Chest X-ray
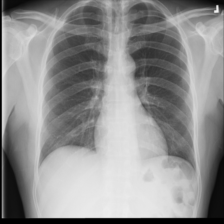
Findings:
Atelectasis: negative
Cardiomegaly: negative
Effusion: negative
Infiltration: negative
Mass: negative
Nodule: negative
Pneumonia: negative
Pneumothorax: negative
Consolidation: negative
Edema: negative
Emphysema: negative
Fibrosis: negative
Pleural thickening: negative
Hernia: negative